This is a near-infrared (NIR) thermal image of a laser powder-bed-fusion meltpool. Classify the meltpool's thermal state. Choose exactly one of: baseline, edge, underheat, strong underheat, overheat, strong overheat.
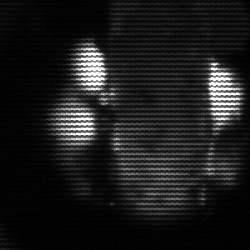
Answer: strong underheat